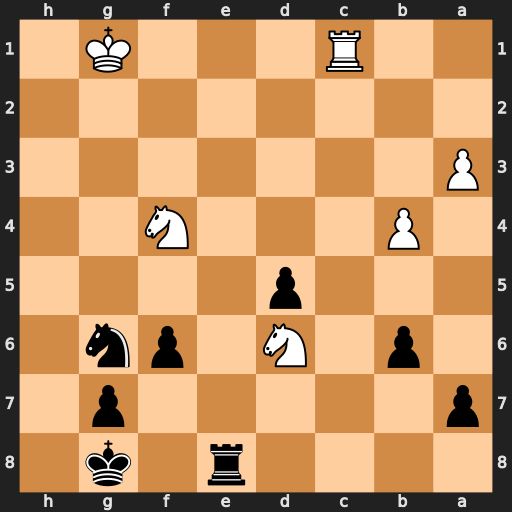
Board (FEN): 4r1k1/p5p1/1p1N1pn1/3p4/1P3N2/P7/8/2R3K1
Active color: b
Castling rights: -
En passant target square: -
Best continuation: Nxf4 Nxe8 Ne2+ Kf2 Nxc1